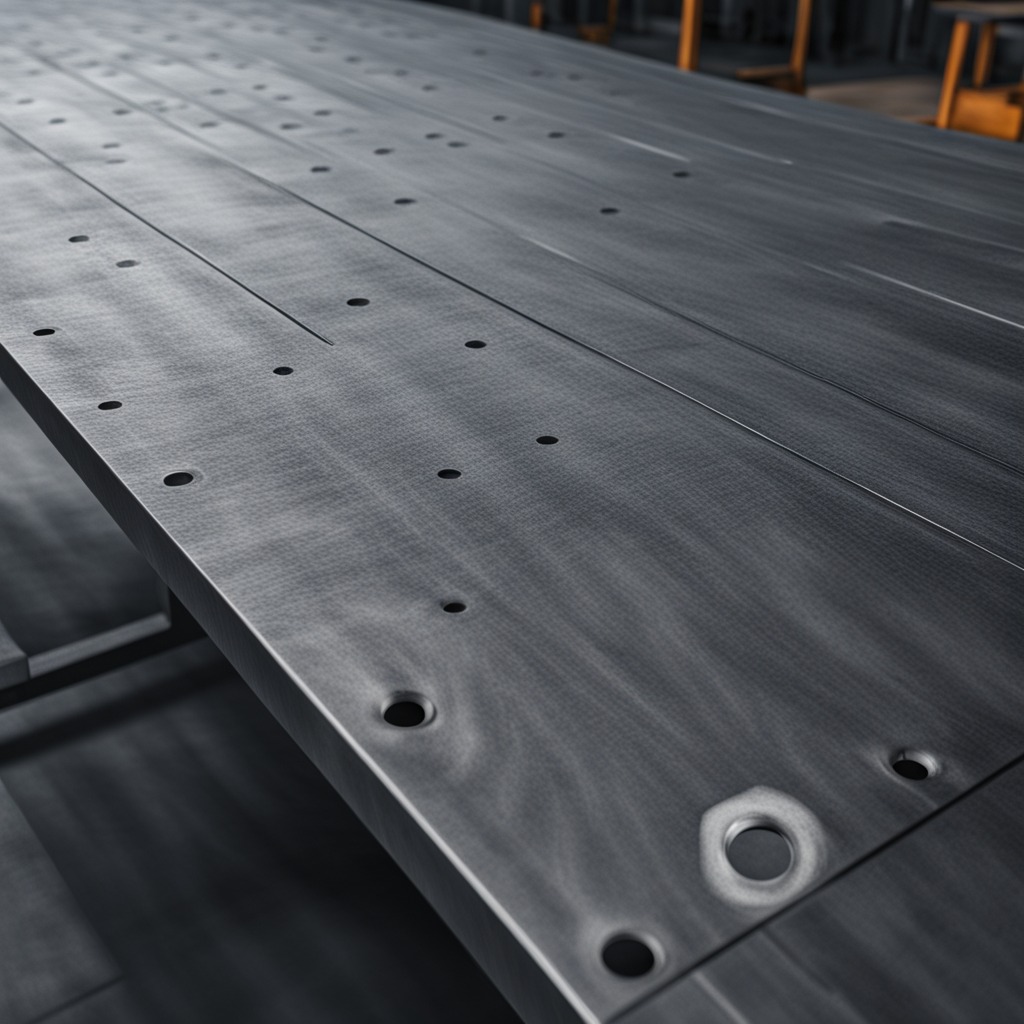
A metal nut is lying on a cold steel table in a mining workshop.